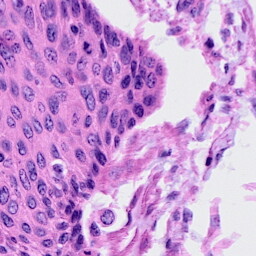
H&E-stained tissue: Cervix